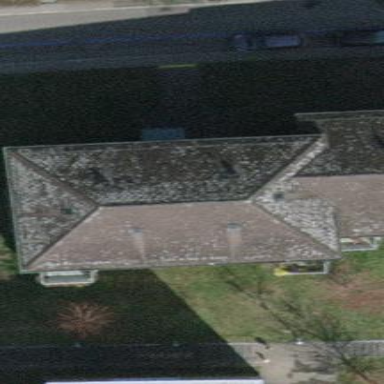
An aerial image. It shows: Hipped roof on apartment building.